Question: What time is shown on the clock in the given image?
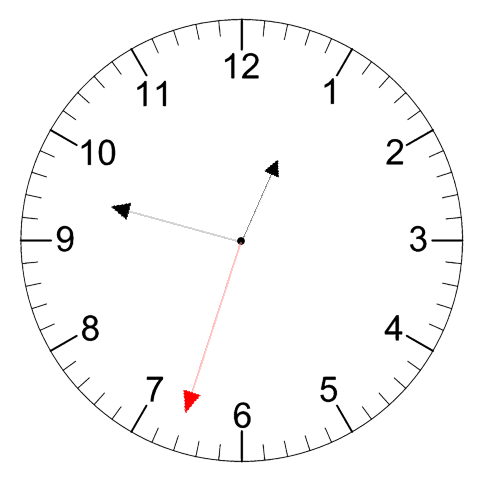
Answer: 12:47:33